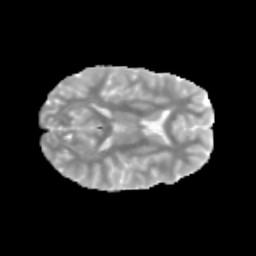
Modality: MD
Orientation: axial
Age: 10
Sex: female
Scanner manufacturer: siemens
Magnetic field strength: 3 T
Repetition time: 3.8 s
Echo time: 0.07 s